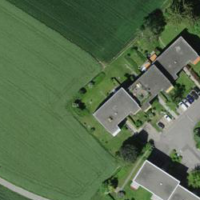
EUNIS habitat code: 52
Species observed at this site:
Medicago sativa